Question: Normally in SharePoint, one SPServer'name equals machine name, but if we use
'''
stsadm.exe -o renameserver
-oldservername <oldServerName>
-newservername <newServerName>
'''

to change the server name, , then can anybody tell how to get the agent name that locate the SPServer?
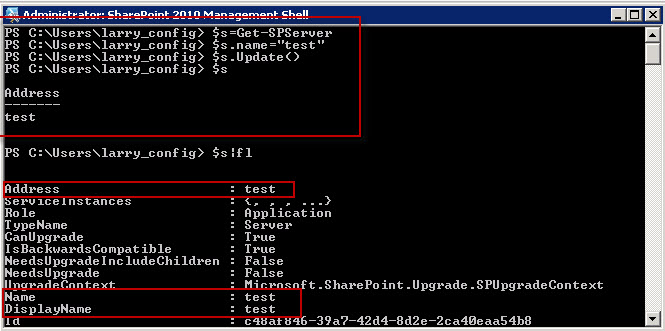
Answer: I have got the answer, please refer to <URL> for details.
thanks